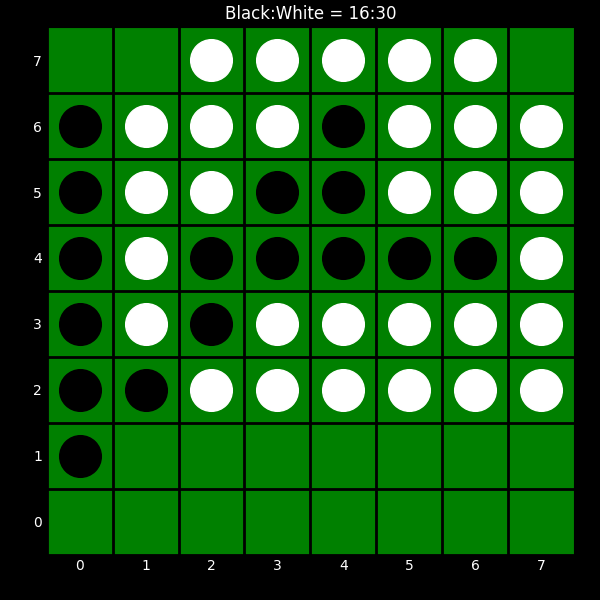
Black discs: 16
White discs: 30